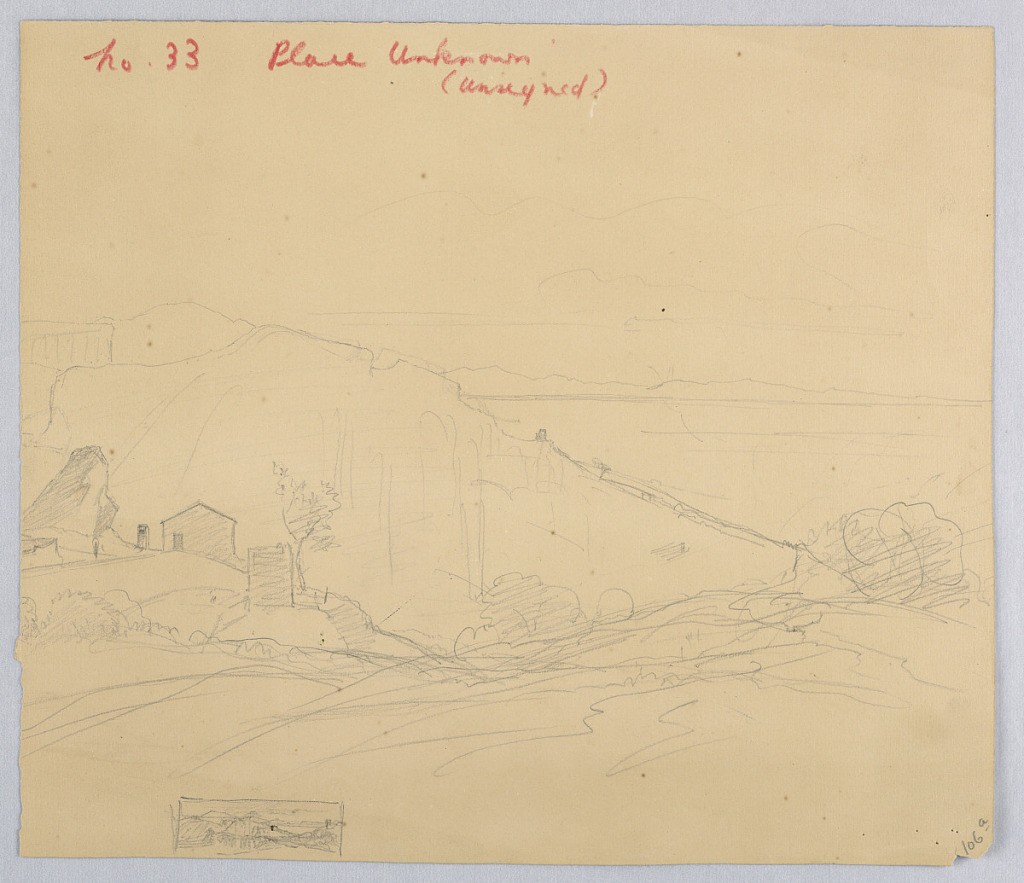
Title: Study of landscape
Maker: William Stanley Haseltine, American, 1835–1900
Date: ca. 1855
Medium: Graphite on paper
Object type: Drawing
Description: Sketch of a landscape with cliffs by the sea.